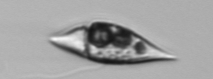
Label: Amphidinium